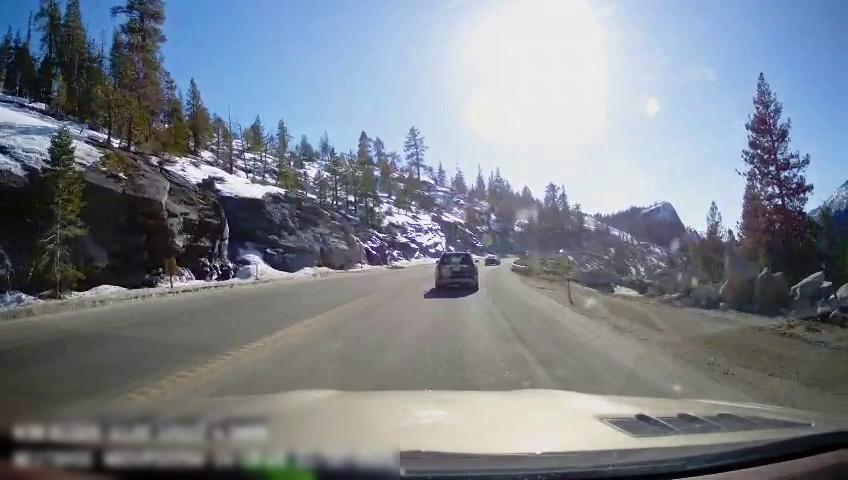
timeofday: Day
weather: Sunny
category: Drivable Space
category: Vehicles | SUV
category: Vehicles | Car